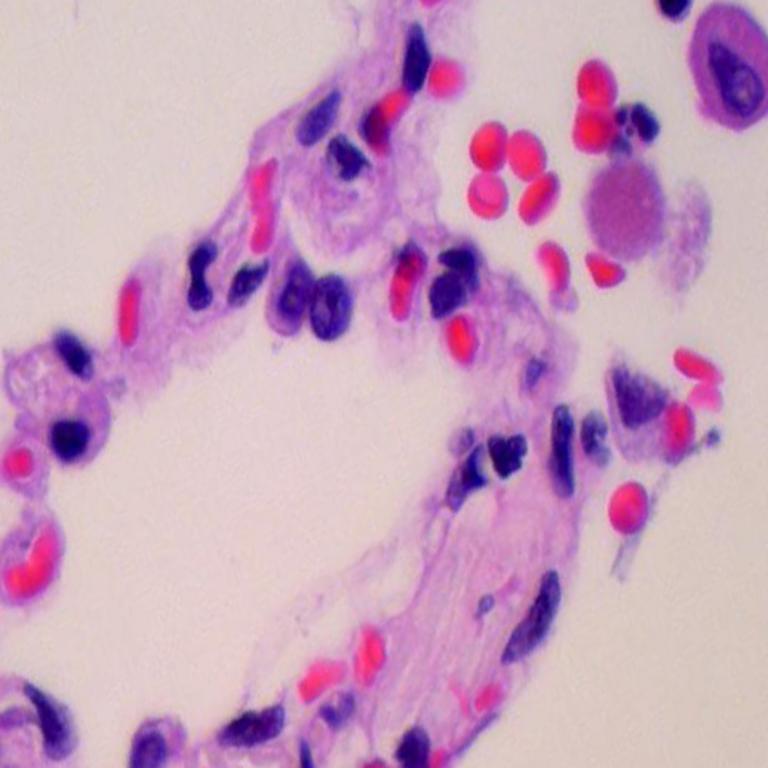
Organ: lung
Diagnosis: benign